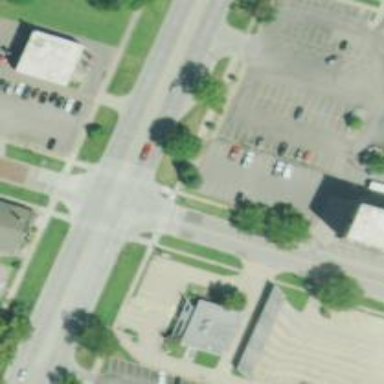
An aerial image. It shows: Solid stop line on the road.